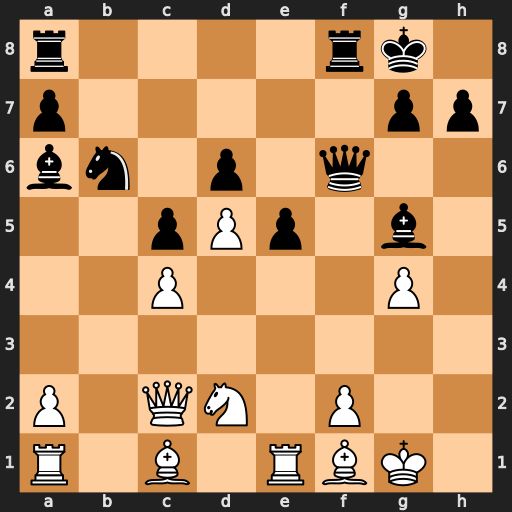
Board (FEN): r4rk1/p5pp/bn1p1q2/2pPp1b1/2P3P1/8/P1QN1P2/R1B1RBK1
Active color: w
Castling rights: -
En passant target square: -
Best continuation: Ne4 Qg6 Bxg5